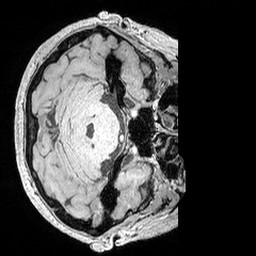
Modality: MP2RAGE
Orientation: axial
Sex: female
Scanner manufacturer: siemens
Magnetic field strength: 3 T
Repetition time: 5 s
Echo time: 0.00292 s